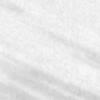
Label: change